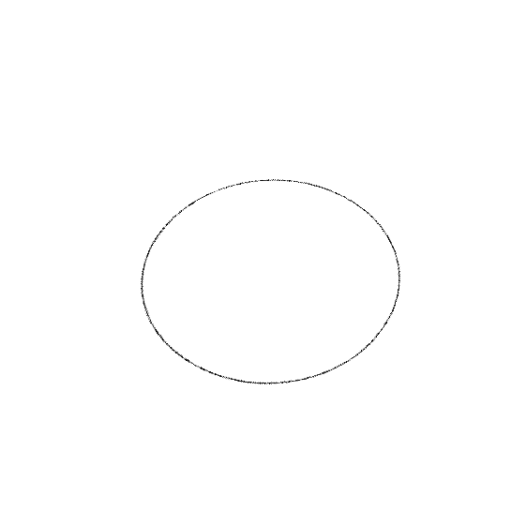
Crossing number: 0